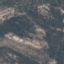
Land use / land cover class: HerbaceousVegetation